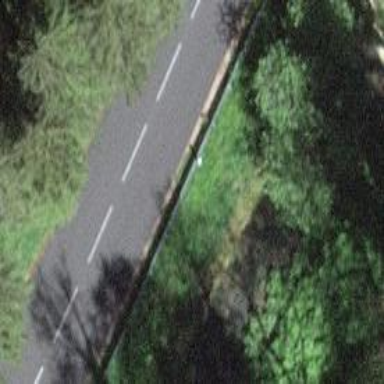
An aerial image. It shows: Secondary road.